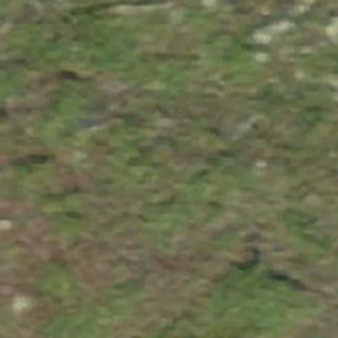
Label: other